Question: I have used a jquery timepicker, as below

Below is my code :
'''
$('#timePicker').timepicker({
'step': 15,
'forceRoundTime': true,
'timeFormat': 'H:i'
});
$('#timePicker').timepicker('setTime', new Date(new Date().getTime()+6*3600*1000));
'''
My problem is that I am getting 6hrs ahead of my current time, but I also need to disable the previous time.
For example:
If current date time is 04th April, 2016 11.50 AM - then the time picker should show 04th April, 2016 17.50 PM, and if date is not today then time picker should allow all time to select.
Please let me know what changes should I make in my code?
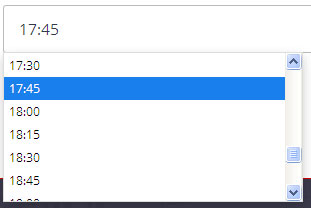
Answer: I think what you are after is
'''
var min = new Date(),
strMin = $.datepicker.formatDate("mm/dd/yy", min);
min.setHours(min.getHours() + 6);
$('#datePicker').datepicker({
minDate: min,
onSelect: function(v) {
console.log(v == strMin ? formatTime(min) : '12:00am')
$('#timePicker').timepicker('option', 'minTime', v == strMin ? formatTime(min) : '12:00am');
}
}).datepicker('setDate', min);
$('#timePicker').timepicker({
'step': 15,
'forceRoundTime': true,
'timeFormat': 'H:i',
'minTime': formatTime(min)
});
$('#timePicker').timepicker('setTime', min);
function formatTime(dt) {
return dt.getHours() + ':' + ('0' + dt.getMinutes()).slice(-2) + (dt.getHours() >= 12 ? 'pm' : 'am')
}
'''
'''
<script type="text/javascript" src="http://ajax.googleapis.com/ajax/libs/jquery/1.11.0/jquery.js"></script>
<link rel="stylesheet" type="text/css" href="http://ajax.googleapis.com/ajax/libs/jqueryui/1.11.4/themes/redmond/jquery-ui.css">
<script type="text/javascript" src="http://ajax.googleapis.com/ajax/libs/jqueryui/1.11.4/jquery-ui.js"></script>
<link rel="stylesheet" type="text/css" href="https://cdnjs.cloudflare.com/ajax/libs/jquery-timepicker/1.8.11/jquery.timepicker.css">
<script type="text/javascript" src="https://cdnjs.cloudflare.com/ajax/libs/jquery-timepicker/1.8.11/jquery.timepicker.js"></script>
<input id="datePicker" />
<input id="timePicker" />
'''